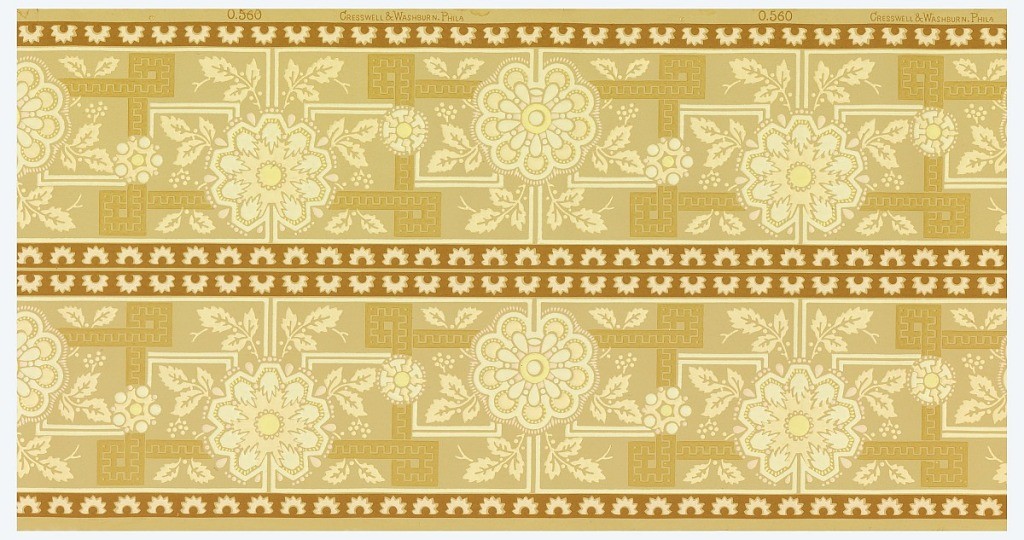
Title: Border
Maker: Cresswell & Washburn Ltd, Philadelphia, Pennsylvania, 1880 - 1900
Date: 1875–1906
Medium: Machine-printed
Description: Wallpaper roll.
Printed two across, round stylized floral motif with foliage. Printed on tan ground.